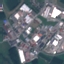
Land use / land cover: Industrial